Question: I'm trying to create a simple piano application using Java, and I'm stuck at creating the keys.

So what I have is a bunch of (Black) JButtons on top of (White) JButtons, but whenever I click the white buttons, it covers the black buttons.
So my question is; how do I implement this so the black JButtons would stay on top of the white ones.
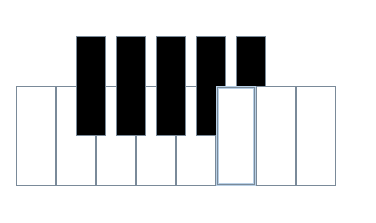
Answer: I'm not sure how you're laying out your buttons in the first place. I suggest you use 'JLayeredPane' for the layout. With it, you specify z-index of each component - and it takes care of the rest. Have a look here: <URL>